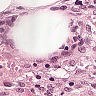
Metastatic tissue present: no